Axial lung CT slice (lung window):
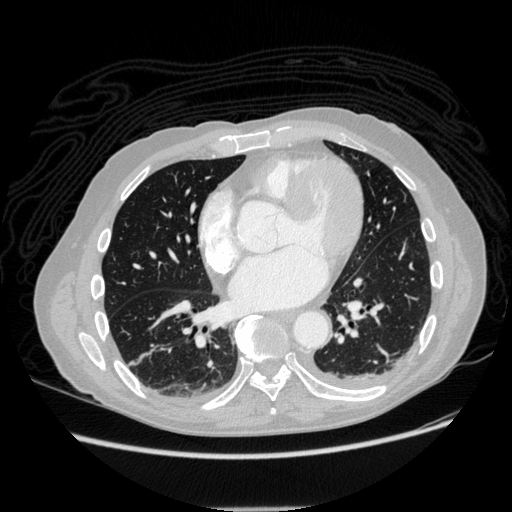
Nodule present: no